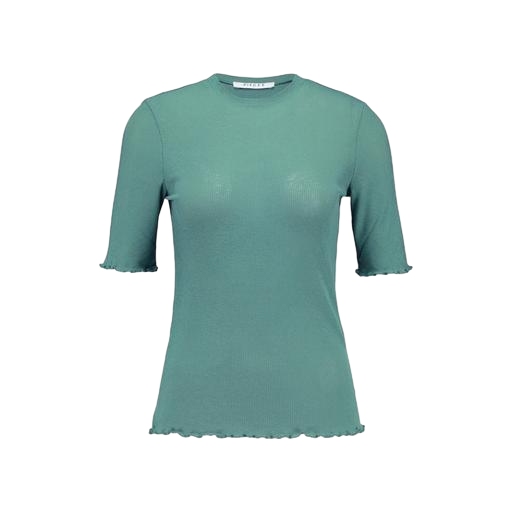
high-neck ribbed-jersey t-shirt, sheer t-shirt, green short-sleeve top, white background